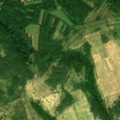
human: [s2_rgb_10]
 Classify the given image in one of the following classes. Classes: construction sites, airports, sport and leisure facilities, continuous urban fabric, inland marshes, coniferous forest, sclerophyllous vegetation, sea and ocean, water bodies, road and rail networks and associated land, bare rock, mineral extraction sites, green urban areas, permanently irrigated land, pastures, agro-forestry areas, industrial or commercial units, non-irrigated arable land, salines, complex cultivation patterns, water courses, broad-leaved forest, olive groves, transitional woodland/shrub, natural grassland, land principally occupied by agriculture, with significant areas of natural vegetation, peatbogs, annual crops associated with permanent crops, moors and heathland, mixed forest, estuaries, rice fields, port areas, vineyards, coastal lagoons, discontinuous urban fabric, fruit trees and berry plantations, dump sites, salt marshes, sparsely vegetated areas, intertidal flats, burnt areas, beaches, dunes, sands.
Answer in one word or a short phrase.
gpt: pastures, complex cultivation patterns, land principally occupied by agriculture, with significant areas of natural vegetation, broad-leaved forest, natural grassland, transitional woodland/shrub